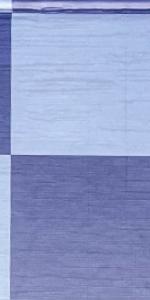
Label: Empty